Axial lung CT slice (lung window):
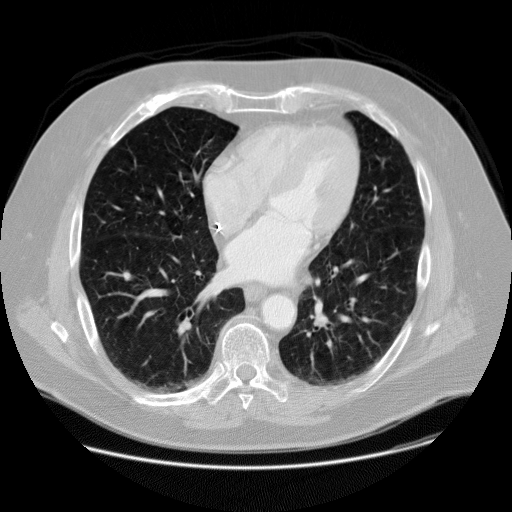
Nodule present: no